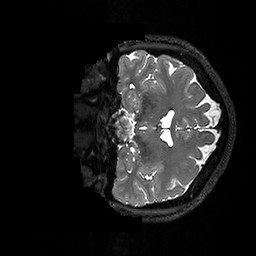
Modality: T2w
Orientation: coronal
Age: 50
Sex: female
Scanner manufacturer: ge
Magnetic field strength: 3 T
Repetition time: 3.202 s
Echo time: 0.06568 s